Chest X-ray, PA view. Patient: 52 years old, sex F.
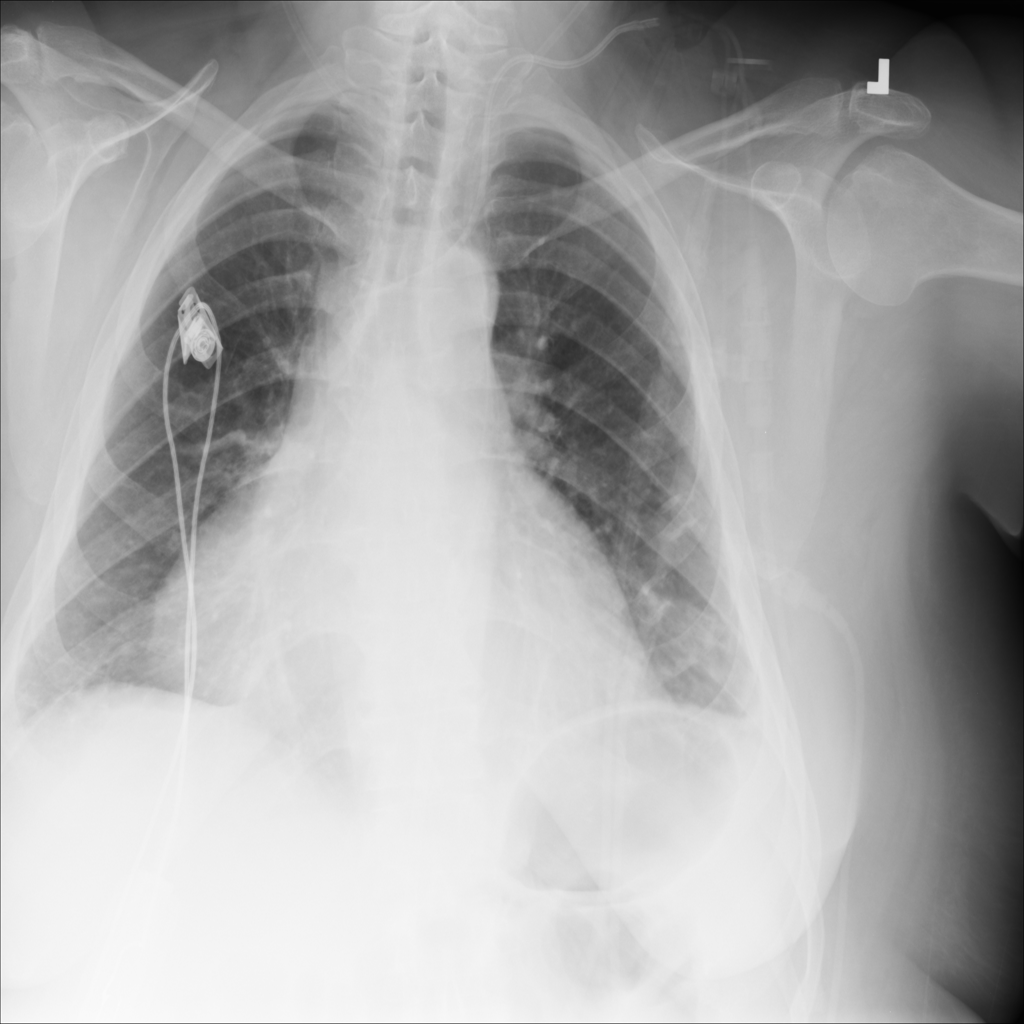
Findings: Cardiomegaly, Effusion